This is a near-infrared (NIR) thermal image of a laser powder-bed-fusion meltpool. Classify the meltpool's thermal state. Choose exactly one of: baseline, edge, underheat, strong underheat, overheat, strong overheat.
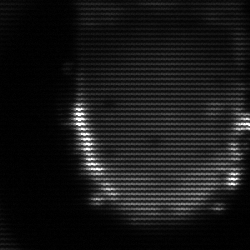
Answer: baseline